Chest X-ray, AP view. Patient: 65 years old, sex F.
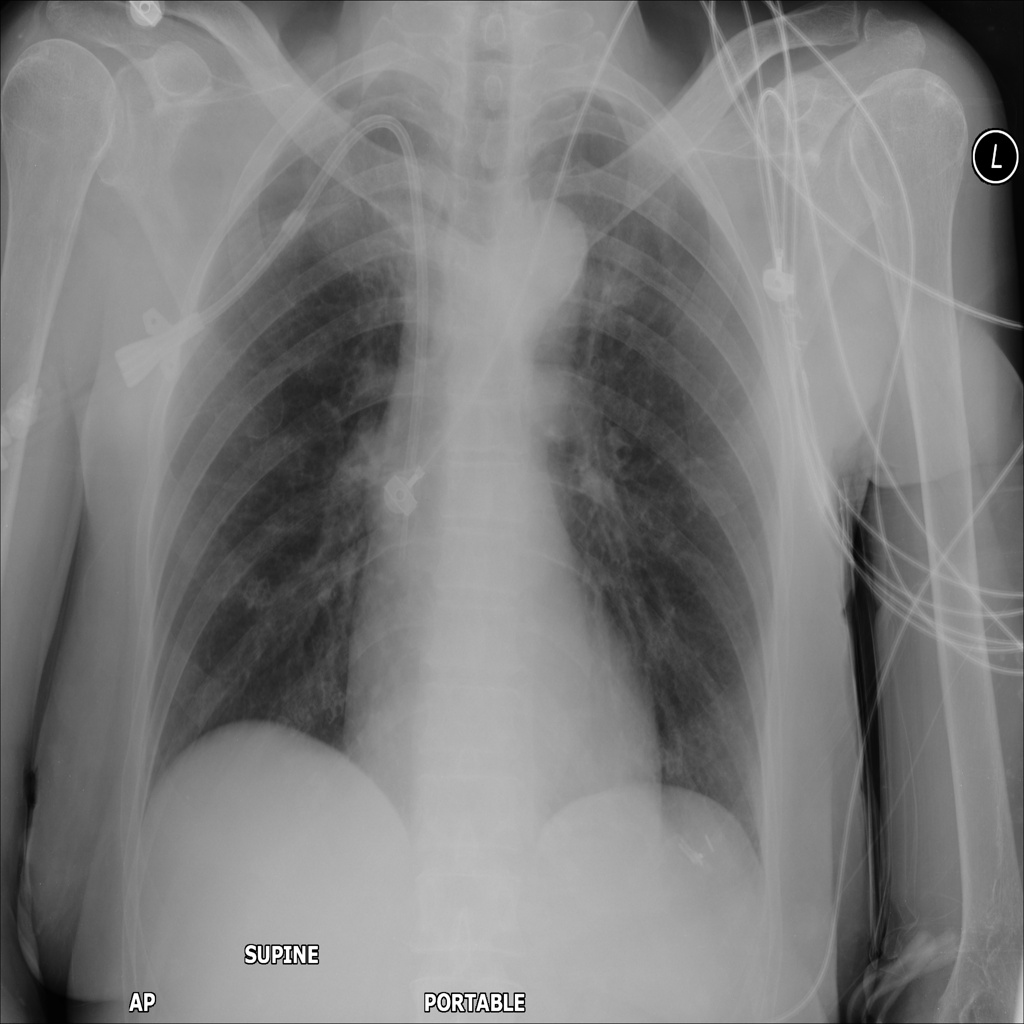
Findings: Infiltration